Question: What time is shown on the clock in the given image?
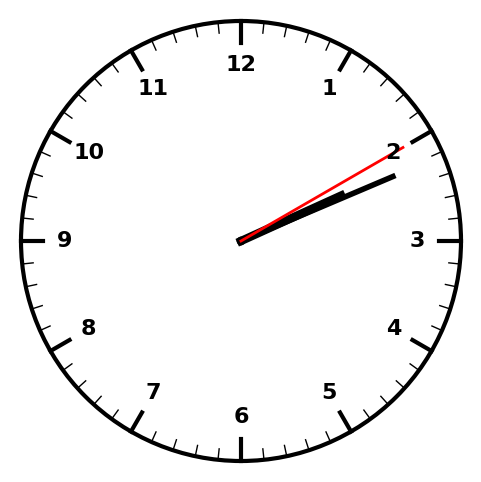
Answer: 02:11:10